Interaction volume radius: 10 \u00c5
Interaction volume height: 20 \u00c5
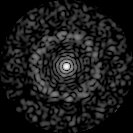
Disorder parameter: 0.8222